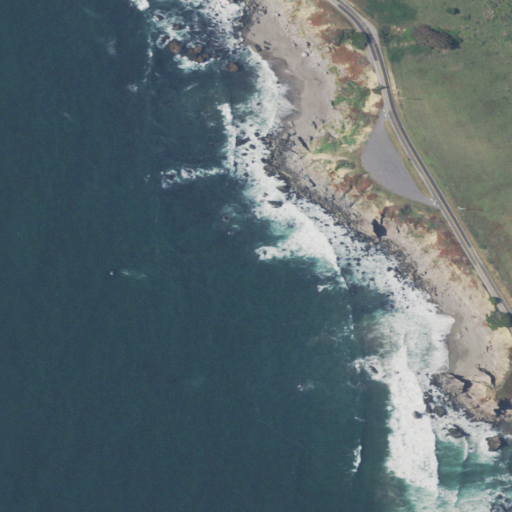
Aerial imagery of bar in California named Gull Rocks containing open water, shrub, low intensity development, barren land, medium intensity development, open development, herbaceous wetlands, and woody wetlands